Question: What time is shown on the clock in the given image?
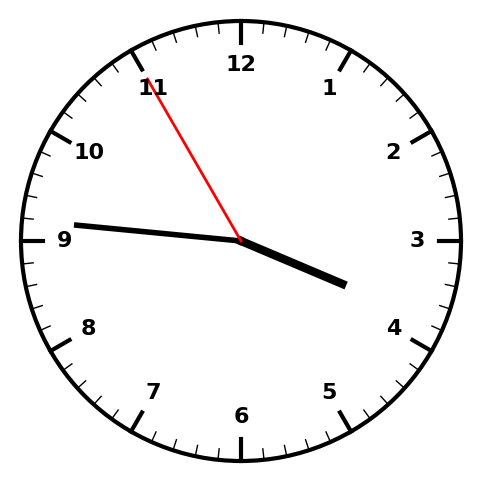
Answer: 03:45:55